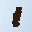
Label: 1